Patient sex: F
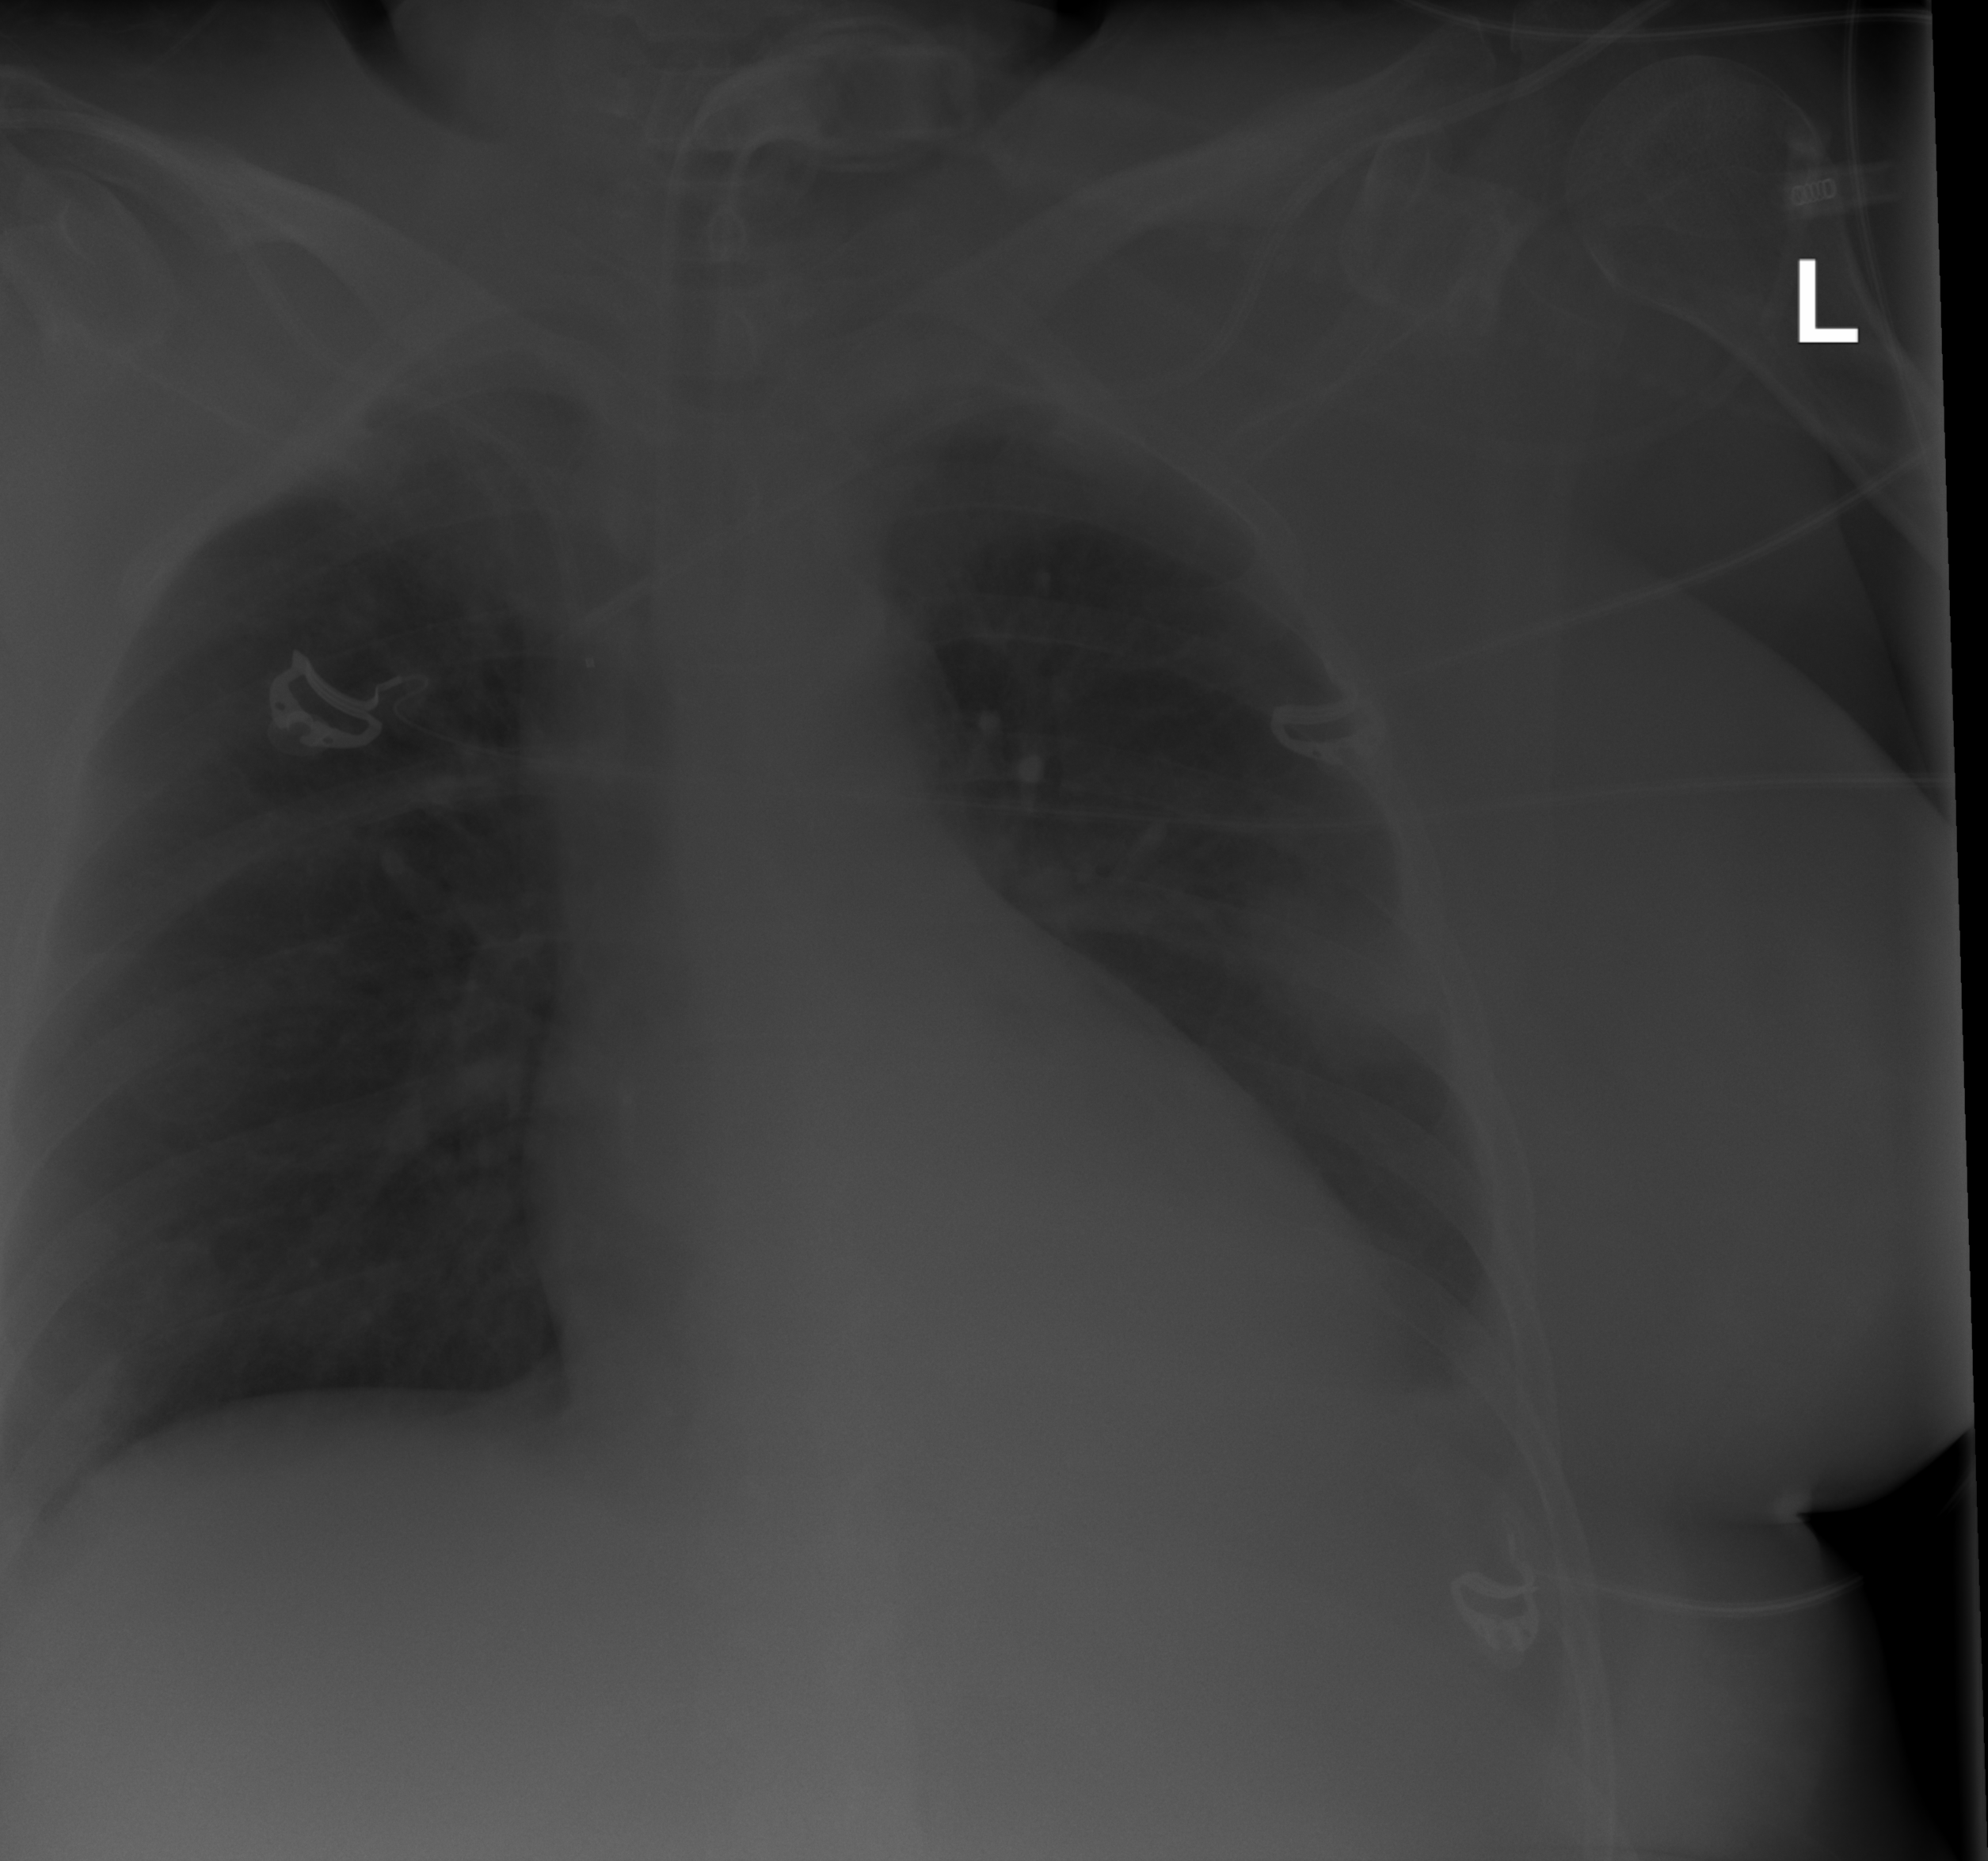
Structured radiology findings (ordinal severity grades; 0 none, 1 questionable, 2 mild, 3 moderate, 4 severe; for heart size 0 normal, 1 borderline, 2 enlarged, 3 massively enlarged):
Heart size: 1
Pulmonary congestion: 1
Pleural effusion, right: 2
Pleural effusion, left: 2
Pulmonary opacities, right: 1
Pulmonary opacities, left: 2
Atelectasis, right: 2
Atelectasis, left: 2